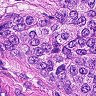
Metastatic tissue present: yes